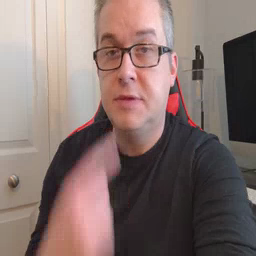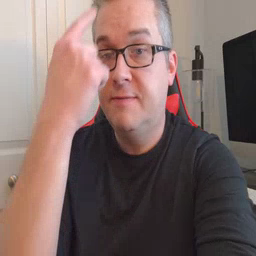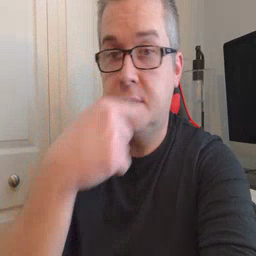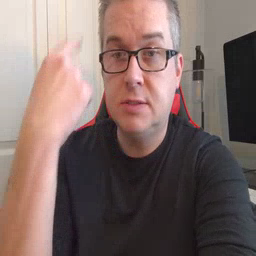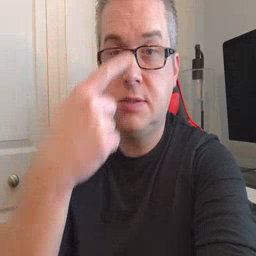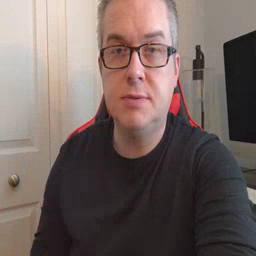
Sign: face